Question: I would like to plot a 2D kernel density estimation. I find the seaborn package very useful here. However, after searching for a long time, I couldn't figure out how to make the y-axis and x-axis non-transparent. Also, how to show the values of the density on the contour? I would be very appreciated if someone could help me out. Below please see my code and graph.
'''
import numpy as np
import seaborn as sns
import matplotlib.pyplot as pl
Y = np.random.multivariate_normal((0, 0), [[0.8, 0.05], [0.05, 0.7]], 100)
ax = sns.kdeplot(Y, shade = True, cmap = "PuBu")
ax.patch.set_facecolor('white')
ax.collections[0].set_alpha(0)
ax.set_xlabel('$Y_1$', fontsize = 15)
ax.set_ylabel('$Y_0$', fontsize = 15)
pl.xlim(-3, 3)
pl.ylim(-3, 3)
pl.plot([-3, 3], [-3, 3], color = "black", linewidth = 1)
pl.show()
'''
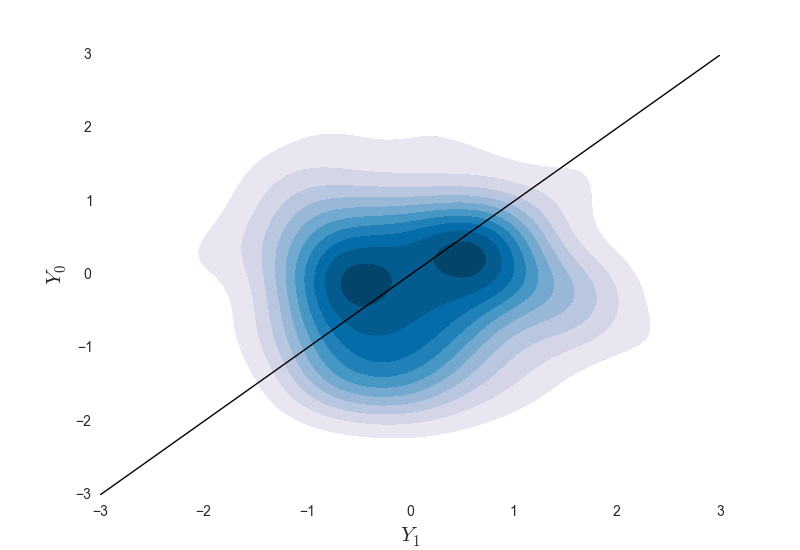
Answer: Here is a solution using 'scipy' and 'matplotlib' only :
'''
import numpy as np
import matplotlib.pyplot as pl
import scipy.stats as st
data = np.random.multivariate_normal((0, 0), [[0.8, 0.05], [0.05, 0.7]], 100)
x = data[:, 0]
y = data[:, 1]
xmin, xmax = -3, 3
ymin, ymax = -3, 3
# Peform the kernel density estimate
xx, yy = np.mgrid[xmin:xmax:100j, ymin:ymax:100j]
positions = np.vstack([xx.ravel(), yy.ravel()])
values = np.vstack([x, y])
kernel = st.gaussian_kde(values)
f = np.reshape(kernel(positions).T, xx.shape)
fig = pl.figure()
ax = fig.gca()
ax.set_xlim(xmin, xmax)
ax.set_ylim(ymin, ymax)
# Contourf plot
cfset = ax.contourf(xx, yy, f, cmap='Blues')
## Or kernel density estimate plot instead of the contourf plot
#ax.imshow(np.rot90(f), cmap='Blues', extent=[xmin, xmax, ymin, ymax])
# Contour plot
cset = ax.contour(xx, yy, f, colors='k')
# Label plot
ax.clabel(cset, inline=1, fontsize=10)
ax.set_xlabel('Y1')
ax.set_ylabel('Y0')
pl.show()
'''
The previous code gives the following result :

which has a non-transparent x-axis, a non-transparent y-axis and values of the density on the contour. Is this the expected result ?